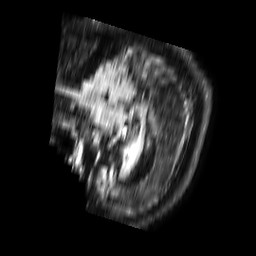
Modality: FLAIR
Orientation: sagittal
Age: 82
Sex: male
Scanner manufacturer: philips
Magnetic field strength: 1.5 T
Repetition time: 6 s
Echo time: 0.1029 s